Field crop: maize
Growth stage: 2
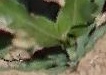
Species: maize